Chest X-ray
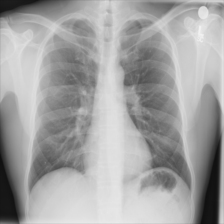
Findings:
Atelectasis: negative
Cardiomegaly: negative
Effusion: negative
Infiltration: negative
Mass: negative
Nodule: negative
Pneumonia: negative
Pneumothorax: negative
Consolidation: negative
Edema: negative
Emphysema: negative
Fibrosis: negative
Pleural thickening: negative
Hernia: negative